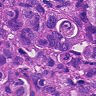
Metastatic tissue present: yes